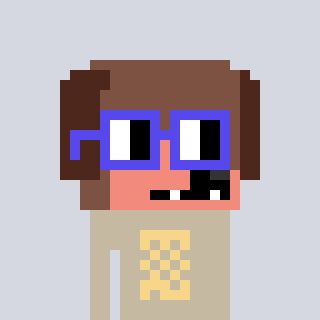
a pixel art character with square blue glasses, a dog-shaped head and a bege-colored body on a cool background